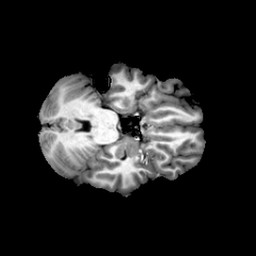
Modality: T1w
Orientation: axial
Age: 22
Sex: female
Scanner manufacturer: philips
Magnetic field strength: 3 T
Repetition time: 0.0082 s
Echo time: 0.0037 s